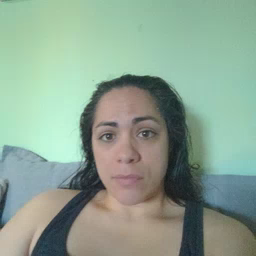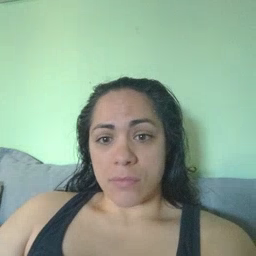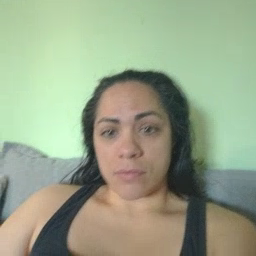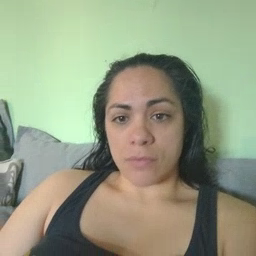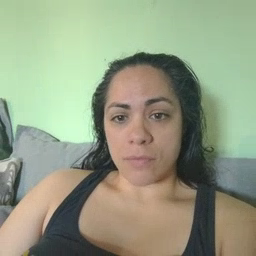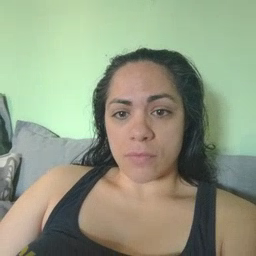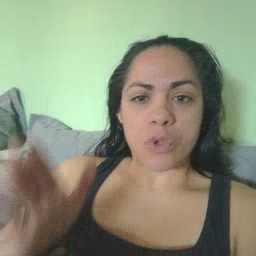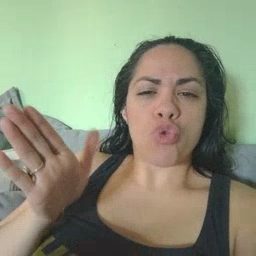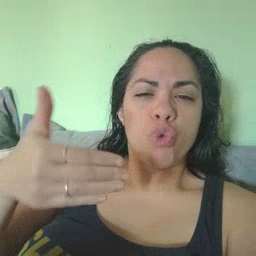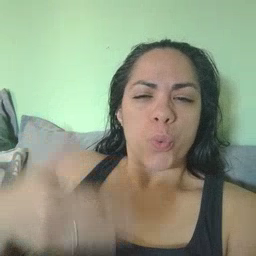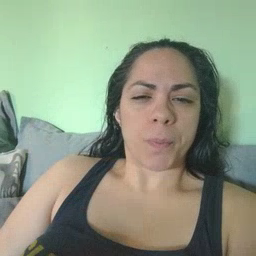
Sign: room